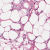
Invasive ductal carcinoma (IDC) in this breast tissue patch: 1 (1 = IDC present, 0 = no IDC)